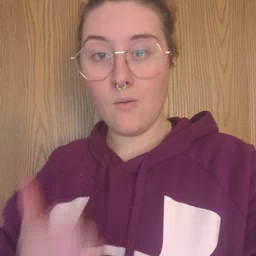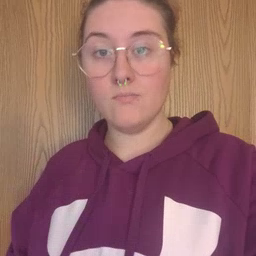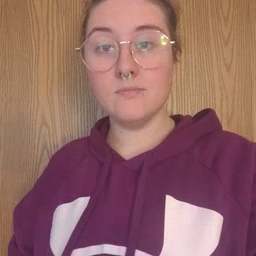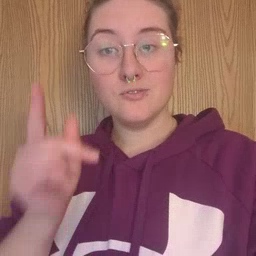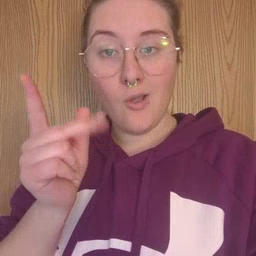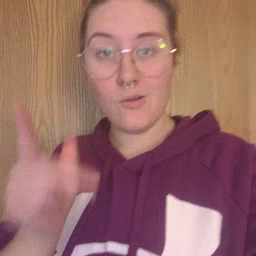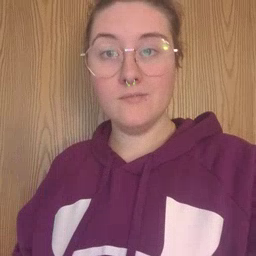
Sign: dog